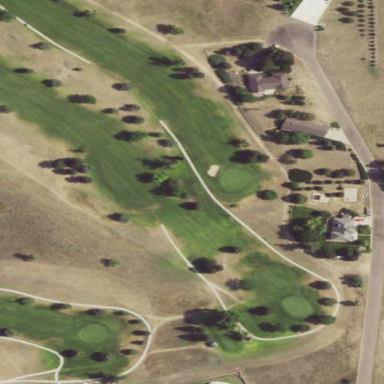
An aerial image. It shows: Rough area in golf course.